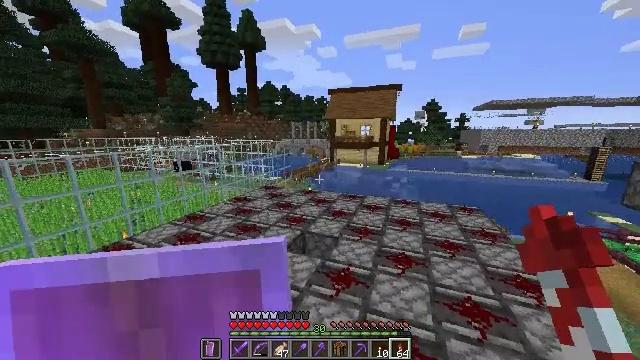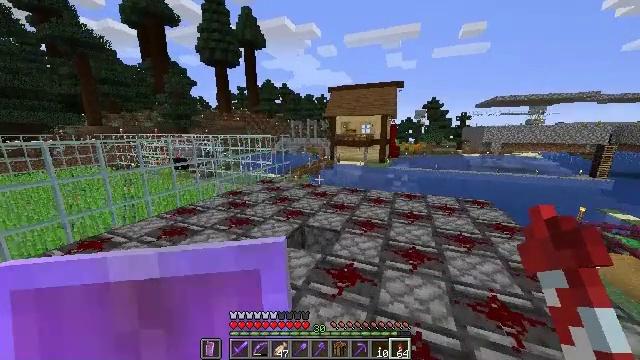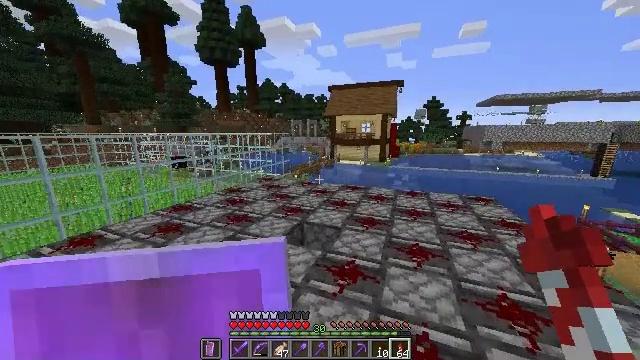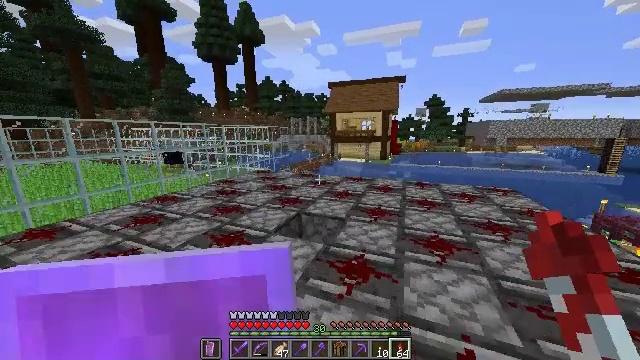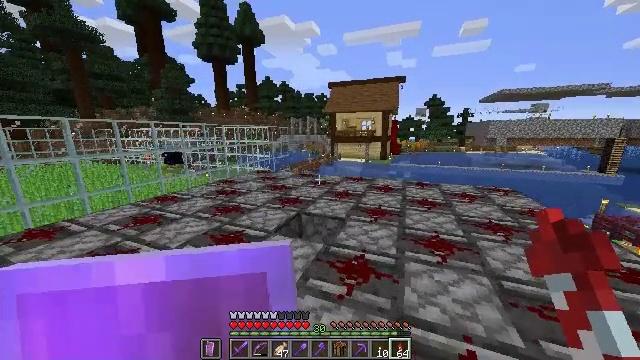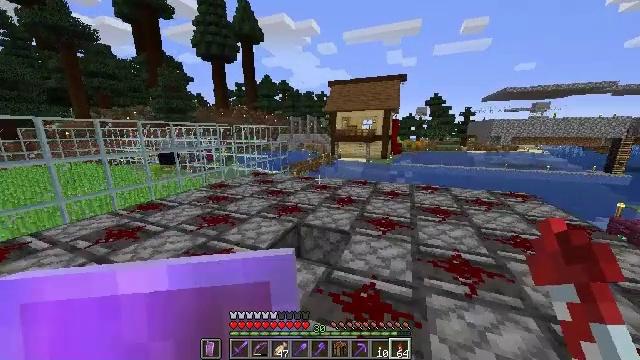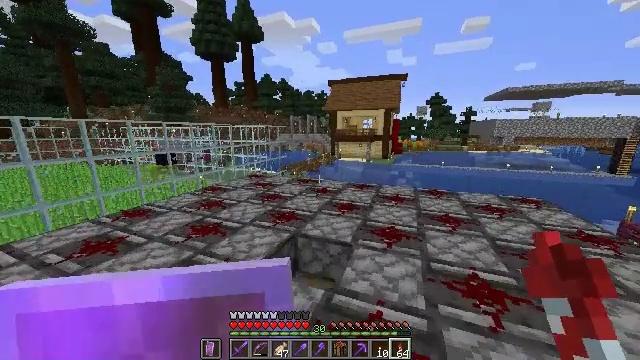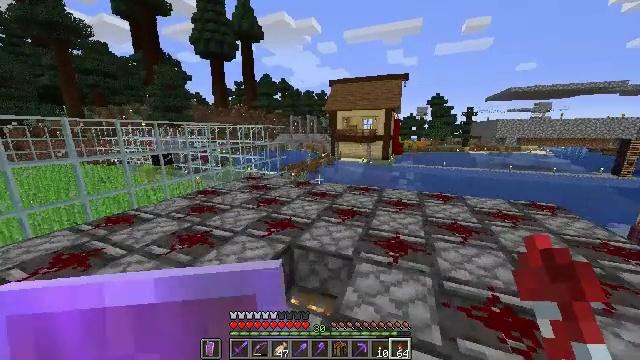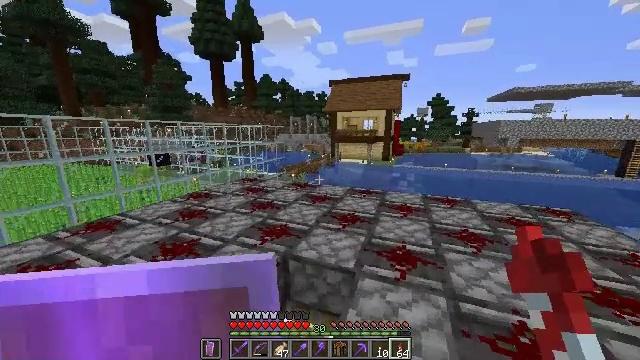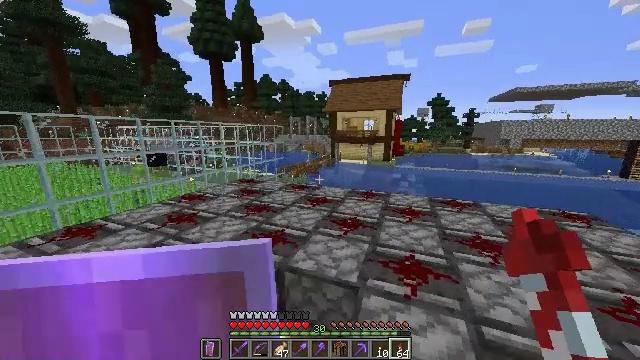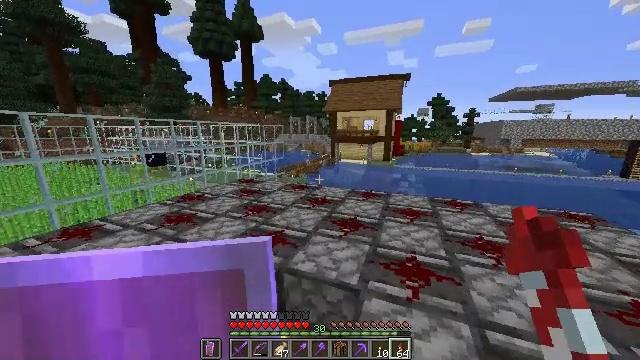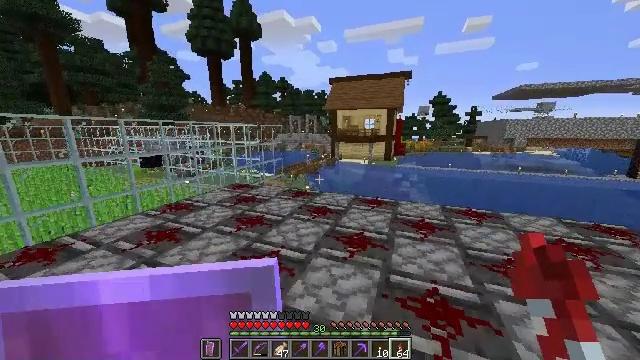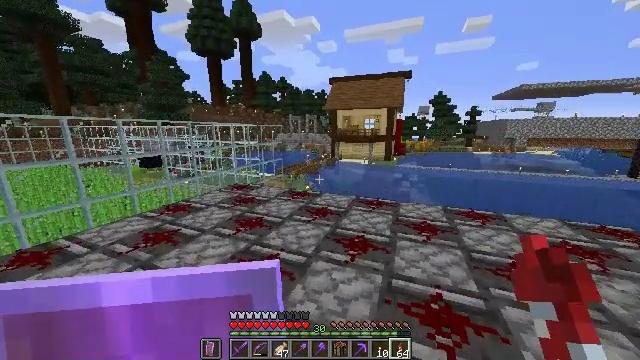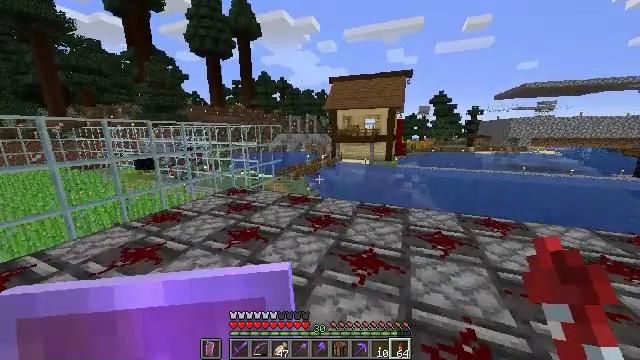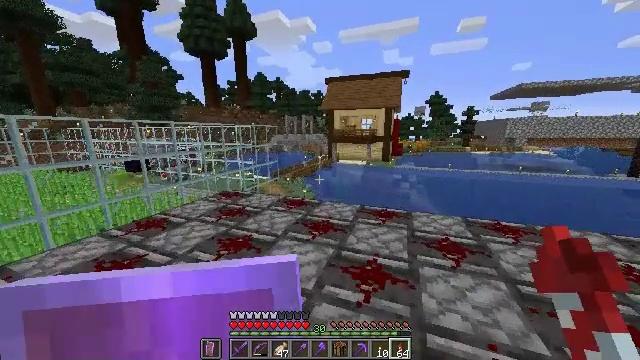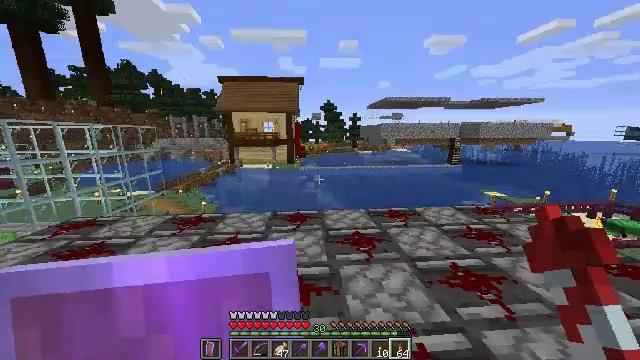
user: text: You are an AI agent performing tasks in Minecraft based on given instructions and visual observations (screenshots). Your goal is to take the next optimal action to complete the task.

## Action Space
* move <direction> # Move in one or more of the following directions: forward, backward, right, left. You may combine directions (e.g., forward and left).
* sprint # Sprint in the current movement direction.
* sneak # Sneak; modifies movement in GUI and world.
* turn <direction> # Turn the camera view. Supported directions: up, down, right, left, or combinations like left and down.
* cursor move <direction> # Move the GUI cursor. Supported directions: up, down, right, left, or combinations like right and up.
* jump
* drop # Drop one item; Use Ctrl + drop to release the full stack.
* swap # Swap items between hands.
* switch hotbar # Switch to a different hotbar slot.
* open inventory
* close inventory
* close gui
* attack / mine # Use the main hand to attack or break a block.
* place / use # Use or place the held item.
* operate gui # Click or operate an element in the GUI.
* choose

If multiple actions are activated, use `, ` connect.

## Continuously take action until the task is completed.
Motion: motion action
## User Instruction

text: Break the sticky piston to collect it.
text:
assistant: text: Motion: move forward, sprint
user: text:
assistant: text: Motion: move forward, sprint
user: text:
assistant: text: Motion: move forward, sprint
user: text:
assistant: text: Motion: move forward, sprint
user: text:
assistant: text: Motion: move forward, sprint
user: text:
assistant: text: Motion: move forward, sprint
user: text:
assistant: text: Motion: move forward, sprint
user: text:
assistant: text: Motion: move forward, sprint
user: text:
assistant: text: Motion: move forward, sprint
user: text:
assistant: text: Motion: move forward, sprint
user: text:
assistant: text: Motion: move forward, sprint
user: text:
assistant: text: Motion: move forward, sprint
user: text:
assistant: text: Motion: move forward, sprint
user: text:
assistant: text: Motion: move forward, sprint
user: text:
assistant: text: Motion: move forward, sprint, turn right
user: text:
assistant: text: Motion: move forward, sprint, turn right
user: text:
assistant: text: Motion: move forward, sprint, turn right
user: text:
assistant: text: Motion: move forward, sprint
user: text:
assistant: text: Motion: move forward, sprint
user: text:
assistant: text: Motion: move forward, sprint
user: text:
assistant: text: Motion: move forward
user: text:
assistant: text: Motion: no_op
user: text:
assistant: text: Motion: no_op
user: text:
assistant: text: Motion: move forward
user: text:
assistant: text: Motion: move forward, turn left
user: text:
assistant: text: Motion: move forward, turn left and down
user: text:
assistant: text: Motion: move forward, turn left and down
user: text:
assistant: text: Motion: move forward, turn left and down
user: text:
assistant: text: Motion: move forward, turn left
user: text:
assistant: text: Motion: move forward